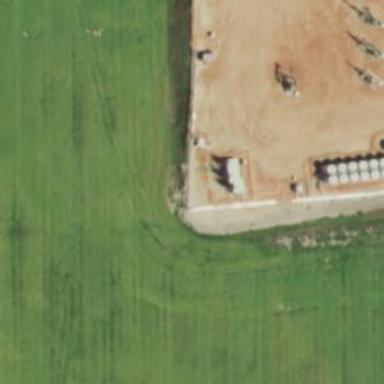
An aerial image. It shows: Storage tank that is man-made.